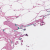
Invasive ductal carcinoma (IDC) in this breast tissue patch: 0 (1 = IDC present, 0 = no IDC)